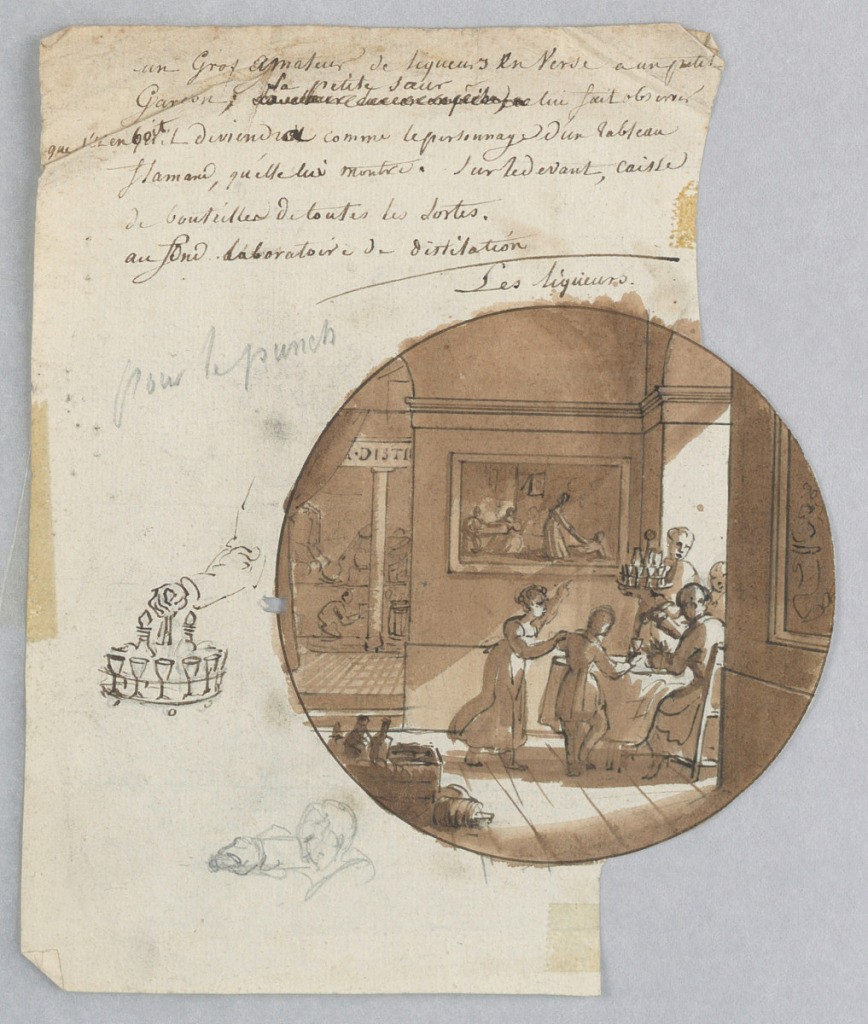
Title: Design for a Painted Porcelain Plate, Les Liqueurs (Liqueurs) for the Services des Objets des Dessert (Dessert Service)
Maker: Jean Charles Develly, French, 1783 - 1849
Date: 1819–20
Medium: Pen and brown ink, brush and brown wash on cream laid paper, circular border in pen and brown ink
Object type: Drawing
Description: Design for a painted porcelain plate, rondel. Scene in a liquor shop. Figures of people seated at a table, right middleground, being served by a waiter who holds a tray with decanters and glasses of liquor.  On the wall, center middleground, a Flemish tavern [?] interior depicting a waitress with a drunk man on the floor.  A case of liquor bottles is on the floor, left foreground. The distillation process takes place in a rear room, left background. In left margin center, a sketch of the waiter's arm holding the serving tray; lower left margin, a rough sketch of woman's head and right arm.